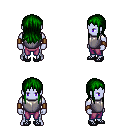
a pixel art fantasy rpg character, male body template, dark elf, purple skin, steel chest armor, magenta pants, green unkempt hairstyle, leather bracers, ghillies, four views (front, back, left, right), 2x2 character sprite sheet, small pixel art, hard edges, no anti-aliasing